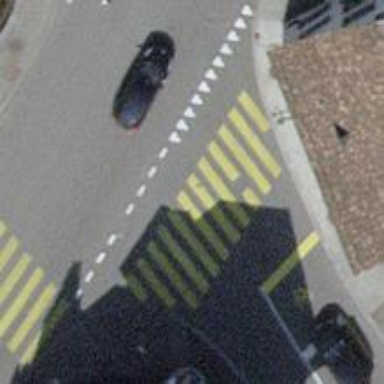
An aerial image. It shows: Crossing with traffic signals.